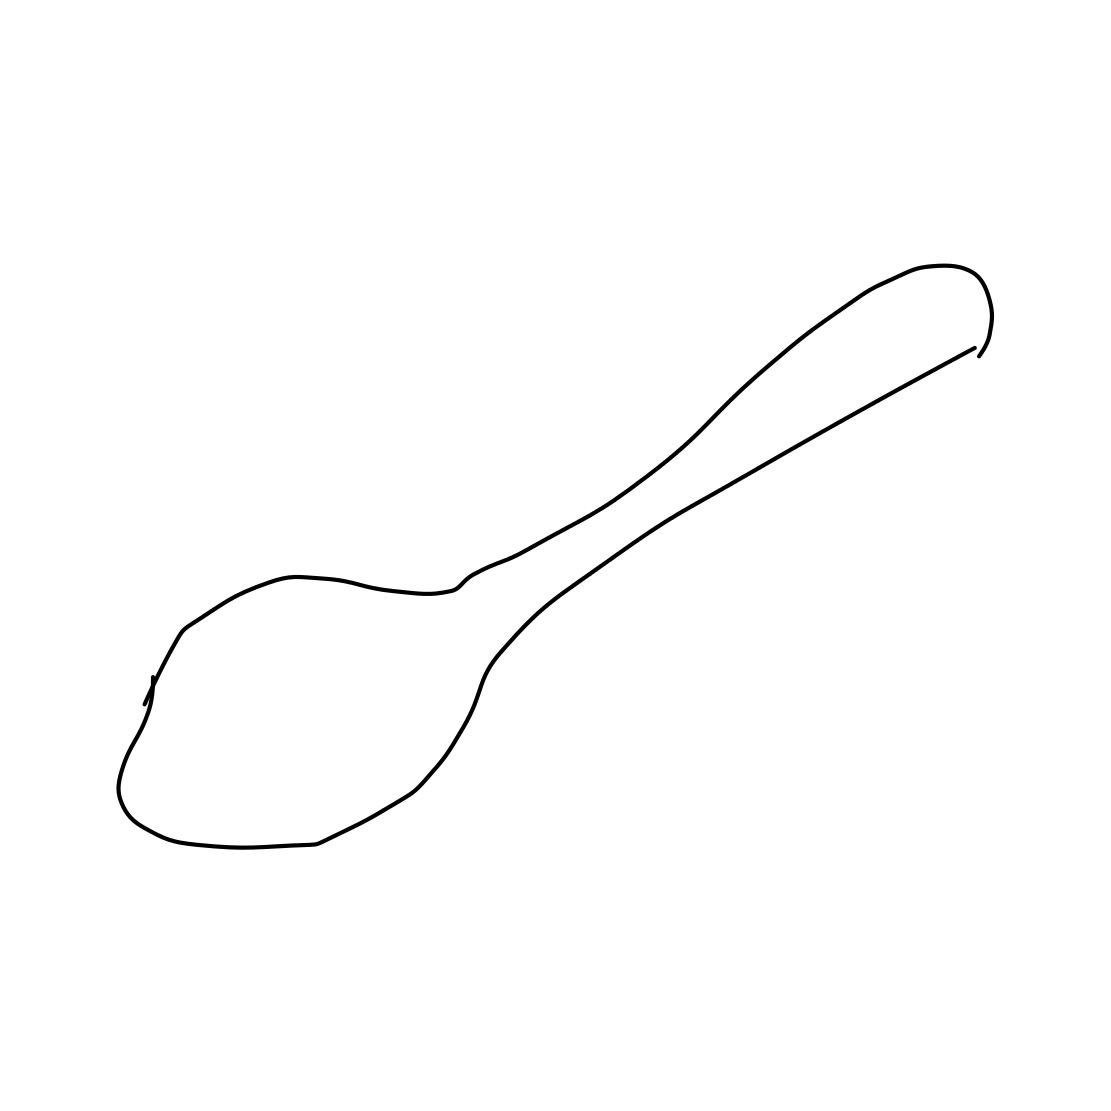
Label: spoon